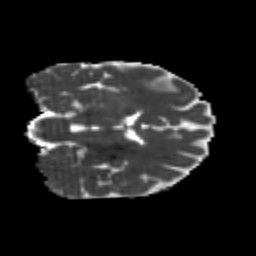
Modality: MD
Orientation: coronal
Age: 25
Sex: male
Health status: healthy
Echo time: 0.074 s